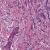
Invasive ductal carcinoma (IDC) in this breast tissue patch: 1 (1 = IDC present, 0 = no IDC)